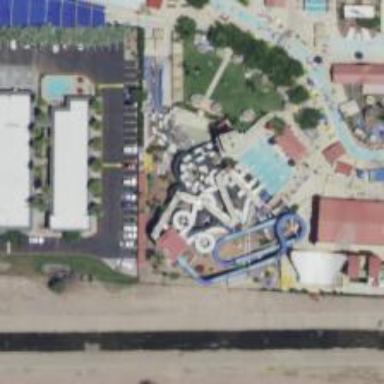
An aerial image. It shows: Water slide attraction.